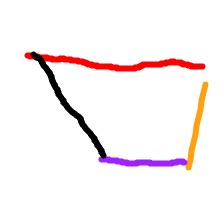
Shape: trapezoid